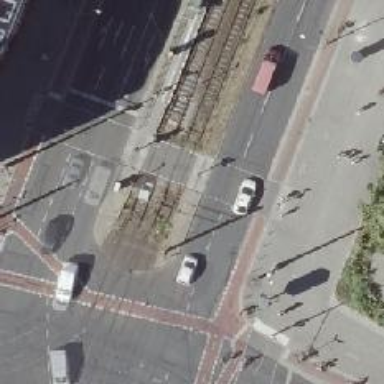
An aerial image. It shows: Road crossing with traffic signals.